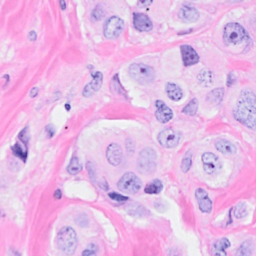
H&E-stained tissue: Breast